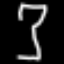
Label: hourglass